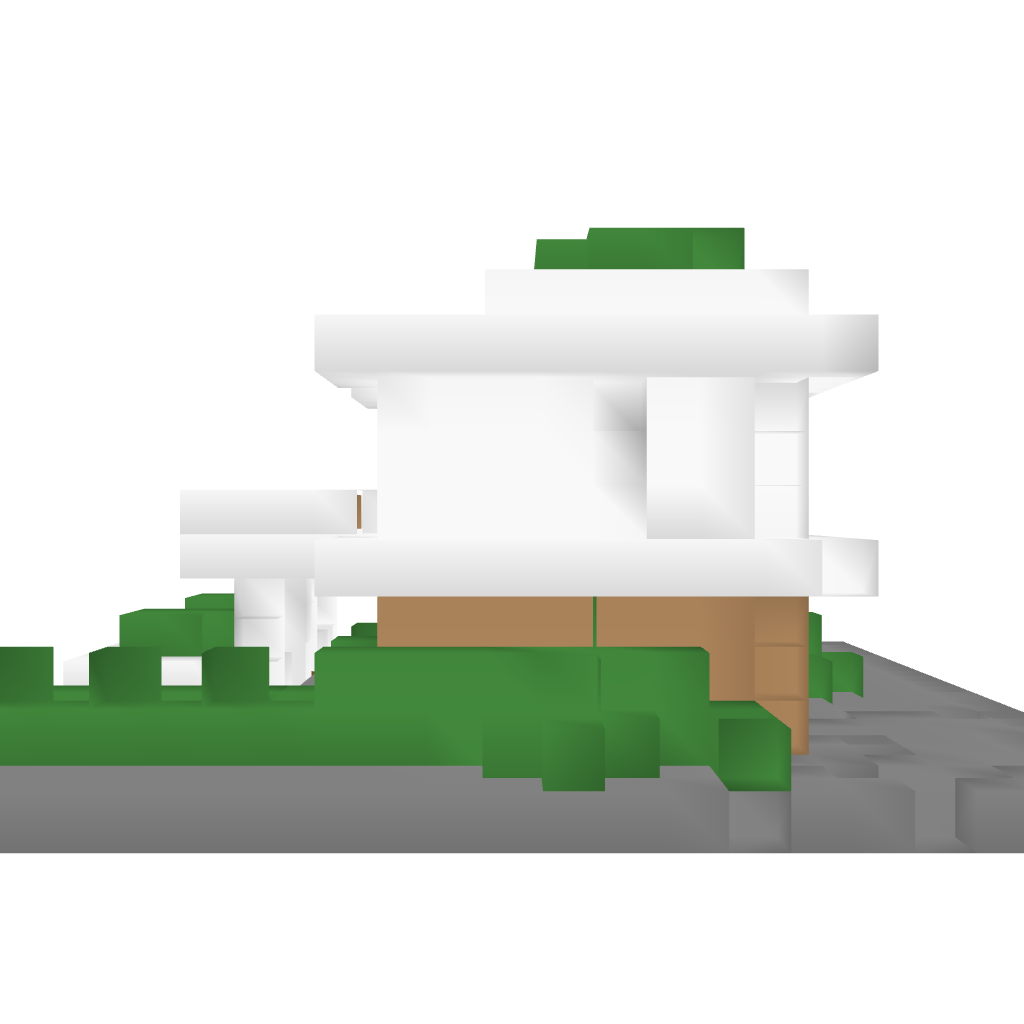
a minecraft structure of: Modern Style House #2 | 1.6.4 bad low quality